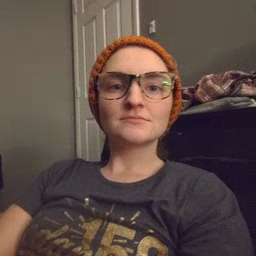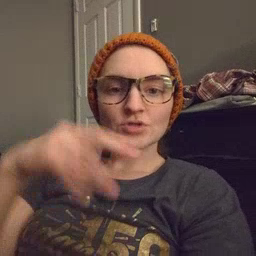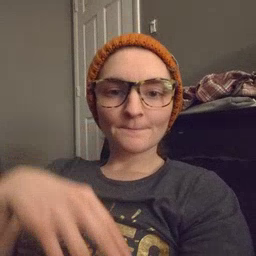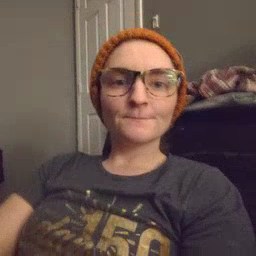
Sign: drop